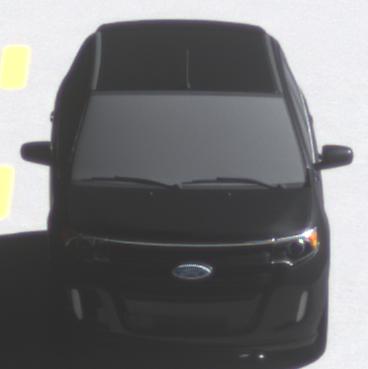
Make: Ford
Model: Edge
Detailed model: Gen. 1 Facelift
Model produced from: 2010
Model produced until: 2015
Doors: 5
Color: black
Road condition: dry road
Daytime: morning or afternoon
Contrast: high contrast